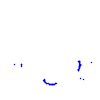
Particle: proton